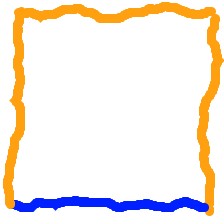
Shape: square